Question: can php require any php file in my pc?
I set the apache www root folder to be d:\phpnow\htdocs, I thought that php can only require php files under this folder before ,such as require('laji/hello/a.php');
today I found it php can load any php file in my PC ,only need the full path.
how to prevent ? it should not safe for web server.

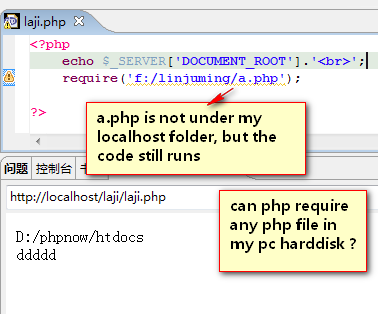
Answer: > can php require any php file in my pc?
Any file that the user whom the PHP program runs as has permission to access. (That is to say, filesystem permissions).
> how to prevent?
Limit the permissions on the file system or chroot the server so it runs in a sandboxed environment. (I've no idea if chrooting is possible on Windows)
> it should not safe for web server.
It is perfectly safe unless either:
- <URL>-